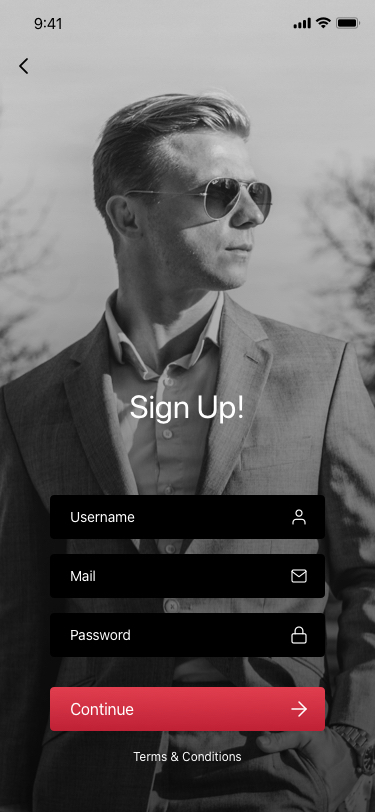
Text in this UI design:
Terms & Conditions